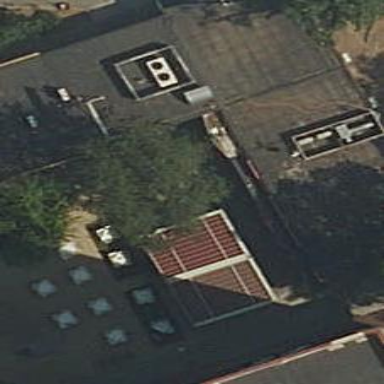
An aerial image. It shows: Commercial building.